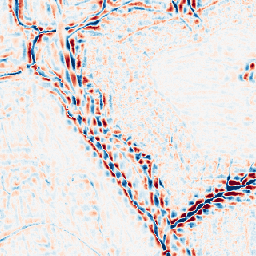
Category: wavelet
Decomposition family: wavelet_dwt
Decomposition parameters: wavelet: db4
level: 3
Upsampling method: nearest
Upsampling parameters: scale: 8
Upsampling scale: 8